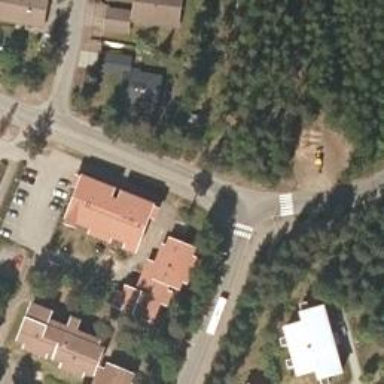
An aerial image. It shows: Asphalt cycleway with uncontrolled zebra crossing.